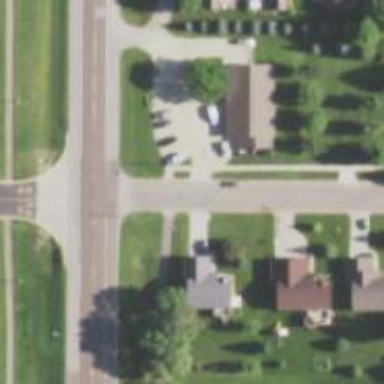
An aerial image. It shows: Residential road with asphalt surface and sidewalk on the left.